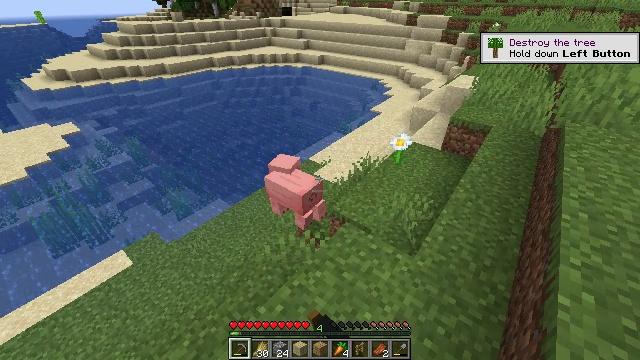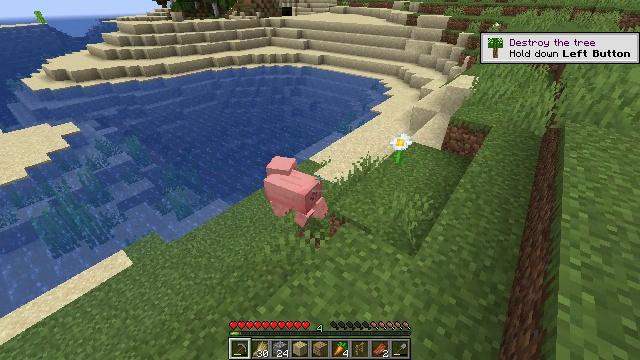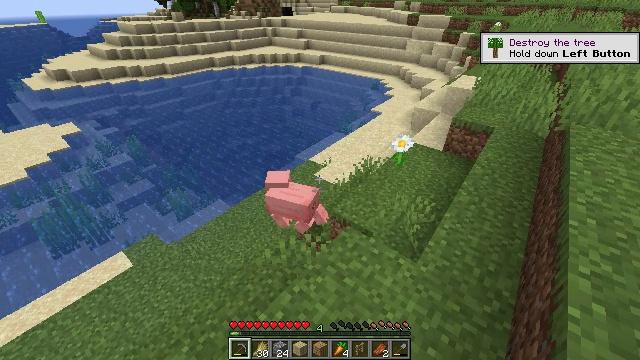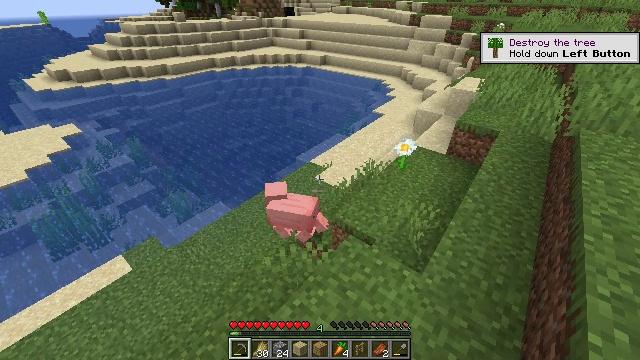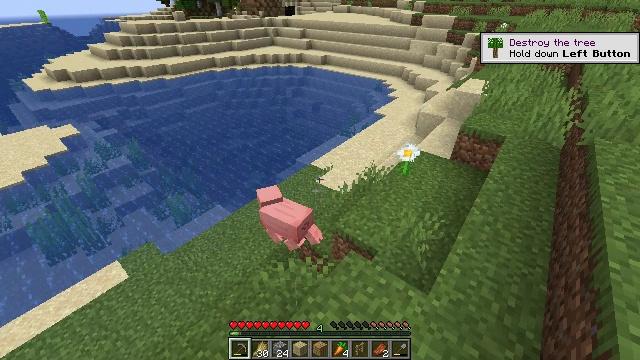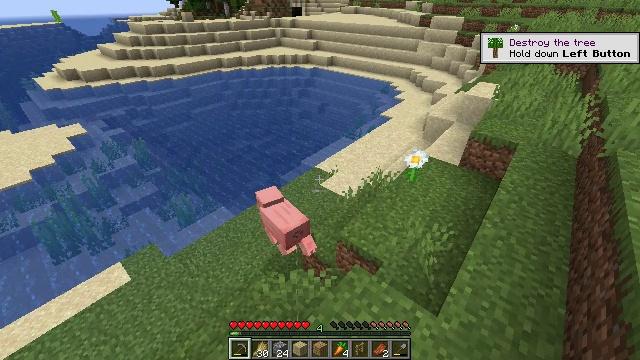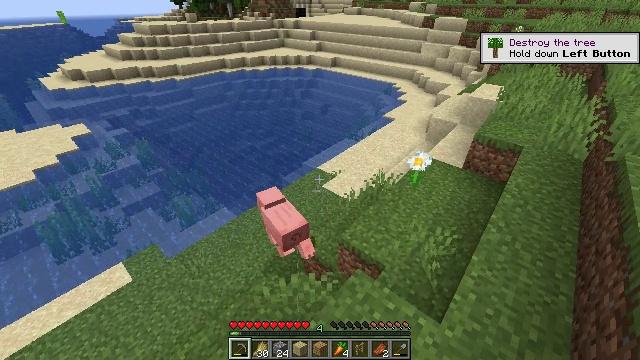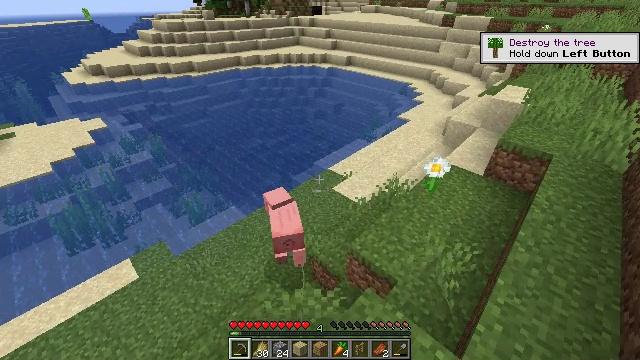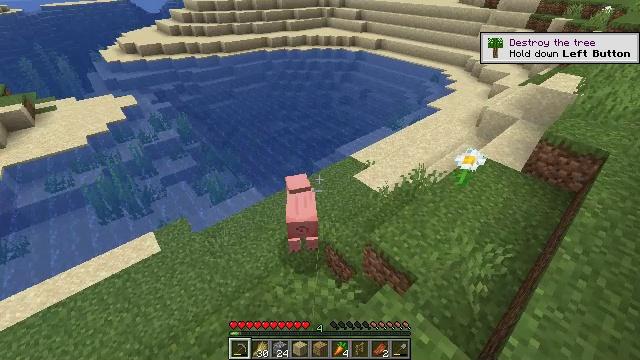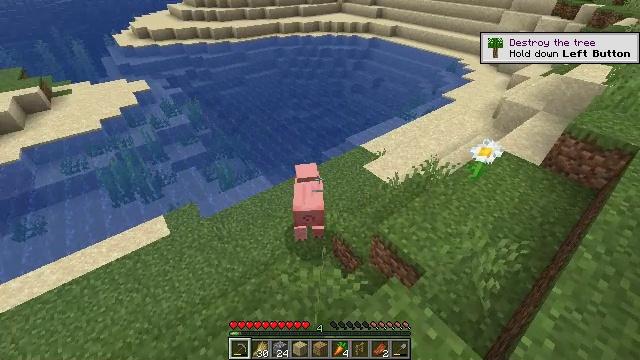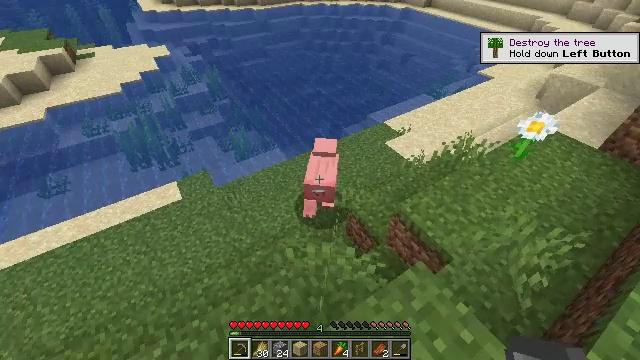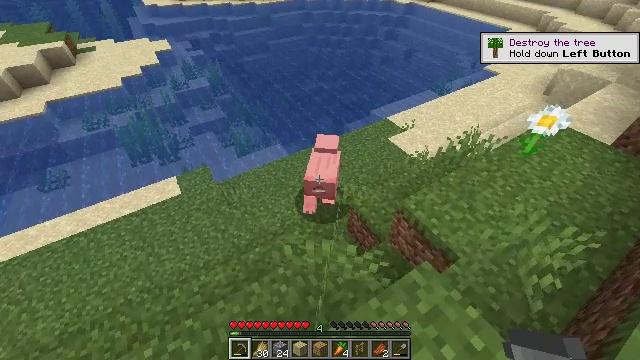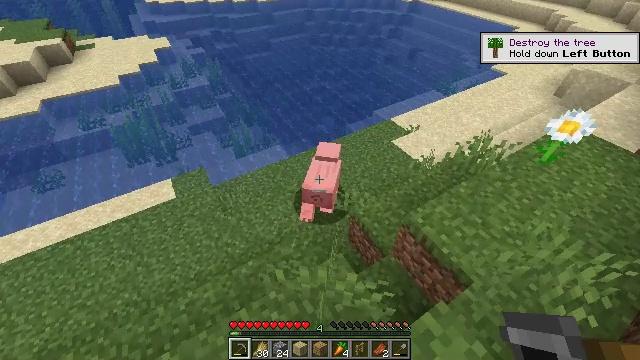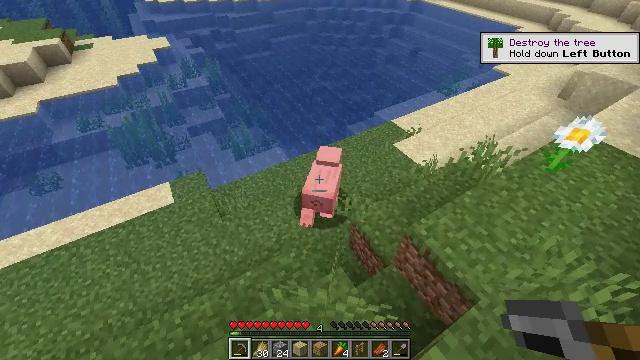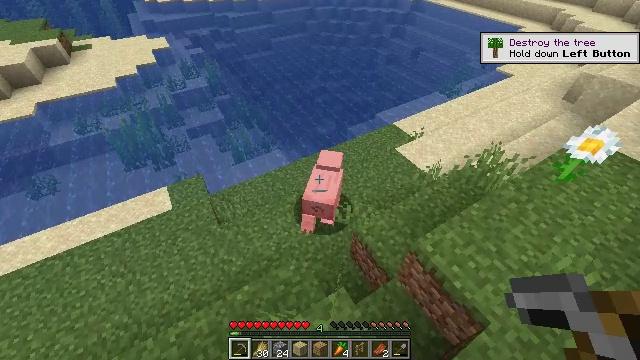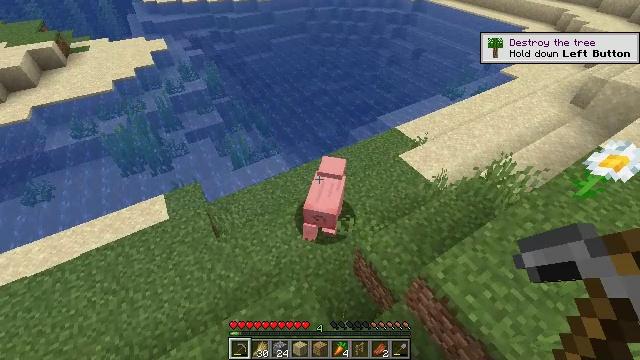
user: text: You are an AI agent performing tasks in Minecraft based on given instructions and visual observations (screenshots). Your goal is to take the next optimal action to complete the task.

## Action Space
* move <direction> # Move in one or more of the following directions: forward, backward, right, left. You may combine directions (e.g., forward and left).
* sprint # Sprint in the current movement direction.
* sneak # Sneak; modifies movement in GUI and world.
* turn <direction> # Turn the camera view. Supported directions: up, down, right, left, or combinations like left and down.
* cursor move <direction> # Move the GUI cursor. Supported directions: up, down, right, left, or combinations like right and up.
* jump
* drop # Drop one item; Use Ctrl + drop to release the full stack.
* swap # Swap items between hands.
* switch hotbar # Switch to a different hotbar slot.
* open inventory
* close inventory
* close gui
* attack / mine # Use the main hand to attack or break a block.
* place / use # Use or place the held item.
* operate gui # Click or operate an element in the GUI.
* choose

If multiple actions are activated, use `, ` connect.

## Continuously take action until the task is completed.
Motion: motion action
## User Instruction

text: Hunt a pig.
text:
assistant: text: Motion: attack / mine
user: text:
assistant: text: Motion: move forward, attack / mine
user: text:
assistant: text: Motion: move forward
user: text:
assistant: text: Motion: move forward
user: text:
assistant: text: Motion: move forward, turn left
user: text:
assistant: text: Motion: move forward
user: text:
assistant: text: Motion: move forward, turn left
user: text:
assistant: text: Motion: move forward, turn left and down
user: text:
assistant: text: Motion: move forward, turn left and down
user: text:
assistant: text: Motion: move forward, turn left and down
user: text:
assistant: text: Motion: move forward
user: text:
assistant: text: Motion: move forward
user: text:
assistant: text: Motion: move forward
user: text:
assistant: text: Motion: move forward
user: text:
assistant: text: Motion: move forward
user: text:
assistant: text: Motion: move forward, turn up
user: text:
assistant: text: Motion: move forward
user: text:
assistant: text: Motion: move forward
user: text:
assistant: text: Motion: move forward
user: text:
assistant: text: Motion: move forward, attack / mine
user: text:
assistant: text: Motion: move forward, attack / mine
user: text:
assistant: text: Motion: move forward, attack / mine
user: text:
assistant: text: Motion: move forward, attack / mine
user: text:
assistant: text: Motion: move forward, attack / mine
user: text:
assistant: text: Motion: move forward, attack / mine
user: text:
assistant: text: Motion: move forward, attack / mine
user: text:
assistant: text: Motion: move forward, attack / mine
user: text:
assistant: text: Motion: move forward, attack / mine
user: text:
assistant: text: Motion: move forward, attack / mine
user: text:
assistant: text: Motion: move forward, attack / mine